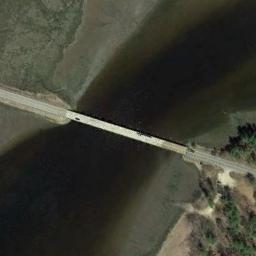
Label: bridge